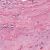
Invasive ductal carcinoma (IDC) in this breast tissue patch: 1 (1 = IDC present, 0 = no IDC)